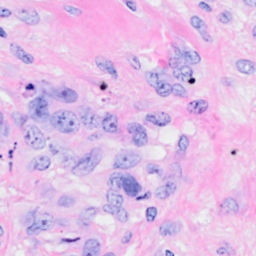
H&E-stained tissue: Breast